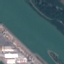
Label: River